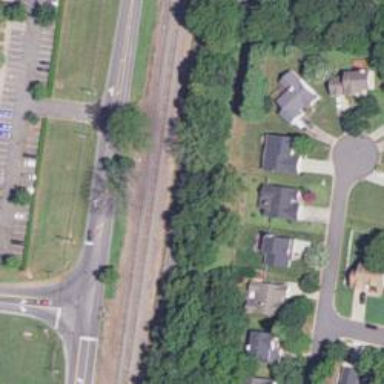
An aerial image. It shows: Railway siding with rails.